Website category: university
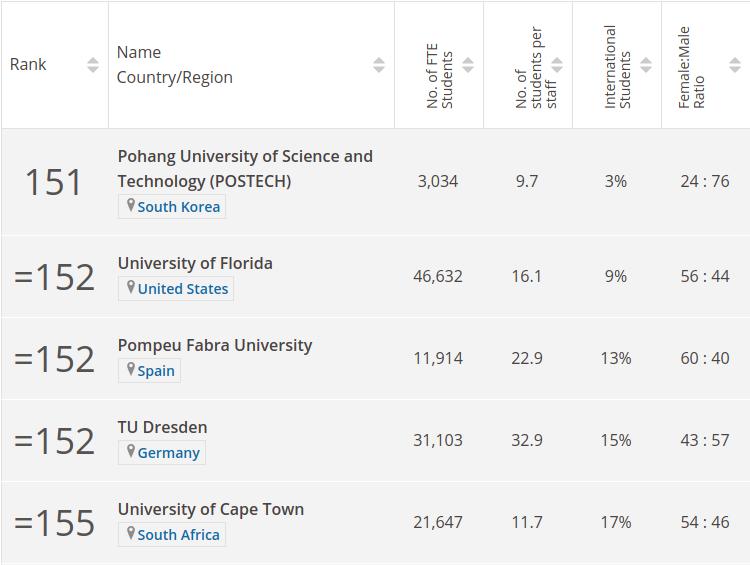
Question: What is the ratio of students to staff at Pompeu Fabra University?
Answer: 22.9

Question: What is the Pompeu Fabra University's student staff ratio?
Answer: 22.9

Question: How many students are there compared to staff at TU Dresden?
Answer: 32.9

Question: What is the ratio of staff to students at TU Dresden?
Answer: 32.9

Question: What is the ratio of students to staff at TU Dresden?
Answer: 32.9

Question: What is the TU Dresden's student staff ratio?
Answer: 32.9

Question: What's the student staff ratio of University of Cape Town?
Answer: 11.7

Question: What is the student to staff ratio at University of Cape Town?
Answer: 11.7

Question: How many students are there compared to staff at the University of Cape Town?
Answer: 11.7

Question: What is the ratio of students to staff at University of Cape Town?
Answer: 11.7

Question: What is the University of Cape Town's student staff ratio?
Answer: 11.7

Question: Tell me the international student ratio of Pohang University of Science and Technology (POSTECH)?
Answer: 3%

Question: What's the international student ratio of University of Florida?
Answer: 9%

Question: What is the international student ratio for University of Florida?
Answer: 9%

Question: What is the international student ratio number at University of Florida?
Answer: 9%

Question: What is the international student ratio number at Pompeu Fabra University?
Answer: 13%

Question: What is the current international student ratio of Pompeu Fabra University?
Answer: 13%

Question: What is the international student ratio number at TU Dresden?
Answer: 15%

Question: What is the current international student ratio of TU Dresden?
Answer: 15%

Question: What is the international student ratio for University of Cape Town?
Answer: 17%

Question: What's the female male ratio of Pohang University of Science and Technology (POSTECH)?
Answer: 24 : 76

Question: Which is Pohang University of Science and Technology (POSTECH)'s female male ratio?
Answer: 24 : 76

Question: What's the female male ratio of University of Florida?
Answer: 56 : 44

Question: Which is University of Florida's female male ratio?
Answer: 56 : 44

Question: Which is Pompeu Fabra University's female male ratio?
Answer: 60 : 40

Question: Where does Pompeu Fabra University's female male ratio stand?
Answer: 60 : 40

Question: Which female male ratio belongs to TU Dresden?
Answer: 43 : 57

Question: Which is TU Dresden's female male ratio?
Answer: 43 : 57

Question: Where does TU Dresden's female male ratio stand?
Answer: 43 : 57

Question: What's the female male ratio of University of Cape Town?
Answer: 54 : 46

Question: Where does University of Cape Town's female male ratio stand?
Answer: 54 : 46

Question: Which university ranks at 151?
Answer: Pohang University of Science and Technology (POSTECH)

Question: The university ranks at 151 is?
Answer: Pohang University of Science and Technology (POSTECH)

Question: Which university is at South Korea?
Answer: Pohang University of Science and Technology (POSTECH)

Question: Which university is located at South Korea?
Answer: Pohang University of Science and Technology (POSTECH)

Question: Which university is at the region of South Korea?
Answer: Pohang University of Science and Technology (POSTECH)

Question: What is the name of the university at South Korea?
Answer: Pohang University of Science and Technology (POSTECH)

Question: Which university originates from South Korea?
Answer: Pohang University of Science and Technology (POSTECH)

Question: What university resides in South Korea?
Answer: Pohang University of Science and Technology (POSTECH)

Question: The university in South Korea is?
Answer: Pohang University of Science and Technology (POSTECH)

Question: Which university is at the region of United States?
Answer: University of Florida

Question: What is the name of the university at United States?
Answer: University of Florida

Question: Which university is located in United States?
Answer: University of Florida

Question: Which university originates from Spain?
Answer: Pompeu Fabra University

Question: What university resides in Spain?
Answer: Pompeu Fabra University

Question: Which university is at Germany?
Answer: TU Dresden

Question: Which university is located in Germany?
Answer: TU Dresden

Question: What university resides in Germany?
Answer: TU Dresden

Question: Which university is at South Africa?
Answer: University of Cape Town

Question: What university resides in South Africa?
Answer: University of Cape Town

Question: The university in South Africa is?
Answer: University of Cape Town

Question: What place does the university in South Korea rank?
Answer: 151

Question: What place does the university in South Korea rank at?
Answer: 151

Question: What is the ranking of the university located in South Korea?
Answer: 151

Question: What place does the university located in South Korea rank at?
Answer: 151

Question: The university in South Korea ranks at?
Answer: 151

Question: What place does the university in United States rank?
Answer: =152

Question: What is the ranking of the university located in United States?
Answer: =152

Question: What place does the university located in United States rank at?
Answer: =152

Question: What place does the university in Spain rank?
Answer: =152

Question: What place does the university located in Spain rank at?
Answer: =152

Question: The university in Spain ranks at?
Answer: =152

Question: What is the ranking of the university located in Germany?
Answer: =152

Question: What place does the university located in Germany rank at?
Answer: =152